Aerial crown-view tile of a tropical tree (Barro Colorado Island, Panama), acquired 20240918:
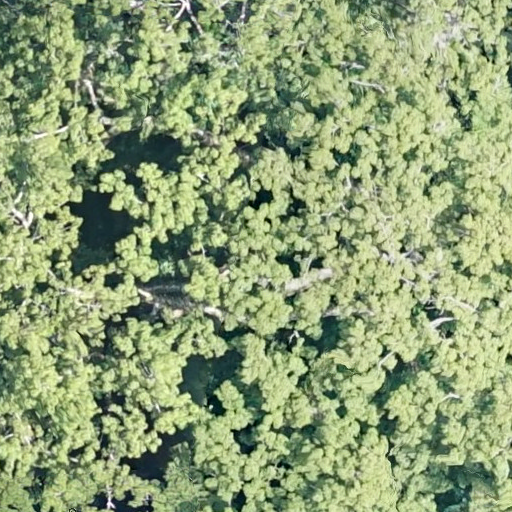
Species: Ceiba pentandra
GBIF accepted scientific name: Ceiba pentandra
Crown area: 1009.463 m²